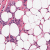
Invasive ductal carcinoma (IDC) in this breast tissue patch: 1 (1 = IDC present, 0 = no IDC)